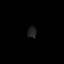
Tissue: prostate
Cell type: Myeloid cells
Senescence score: 0.6954
Nuclear area (px): 99
Mean DAPI intensity: 32.182